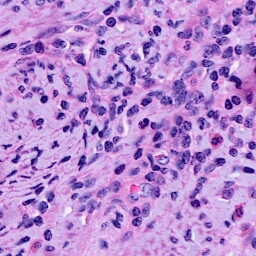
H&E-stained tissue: Cervix